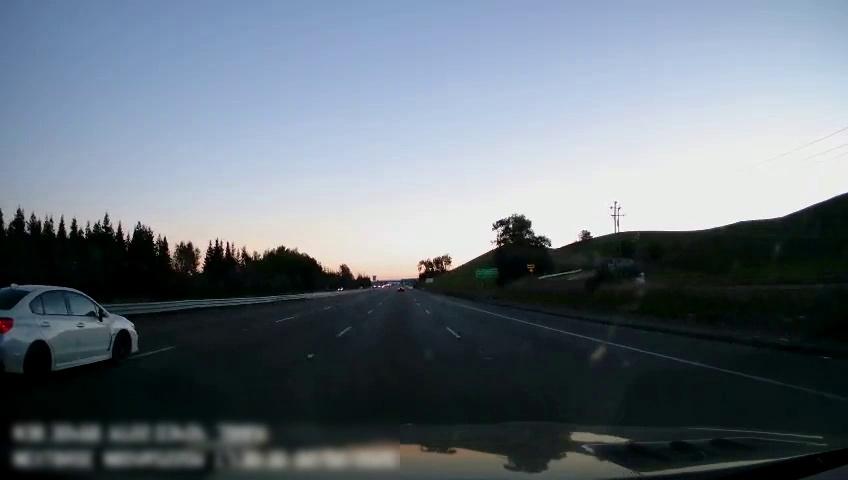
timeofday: Day
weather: Sunny
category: Drivable Space
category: Vehicles | Car
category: Lanes | Current Lane
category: Lanes | Current Lane
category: Lanes | Alternate Lane
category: Lanes | Alternate Lane
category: Traffic | Signs